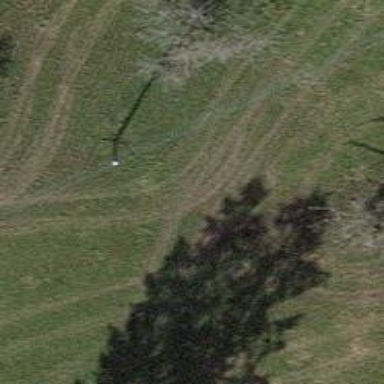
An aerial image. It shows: Minor power line.